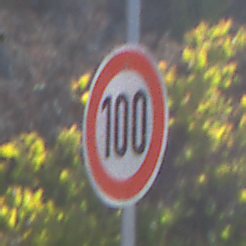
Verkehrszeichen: Geschwindigkeit100
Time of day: MorningAfternoon
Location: Outdoor (Nature)
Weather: Clear
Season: NotSpecified
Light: Natural